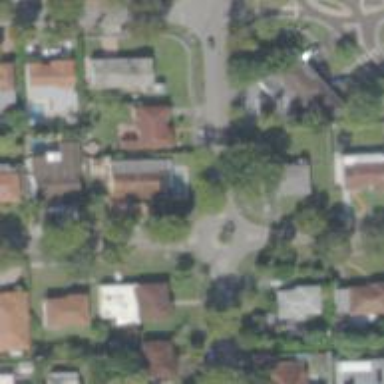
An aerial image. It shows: Roundabout on residential road with asphalt surface.